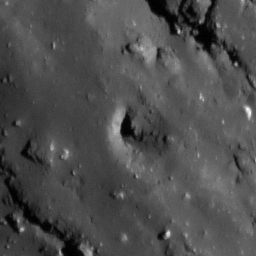
Pit: Tycho 3
Host crater: Tycho
Host type: impact_melt
Lunar coordinates: latitude -42.945, longitude 347.786